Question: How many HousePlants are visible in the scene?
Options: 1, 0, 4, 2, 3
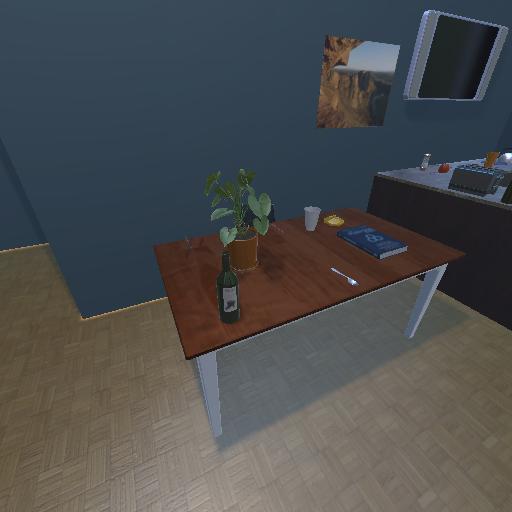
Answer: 1